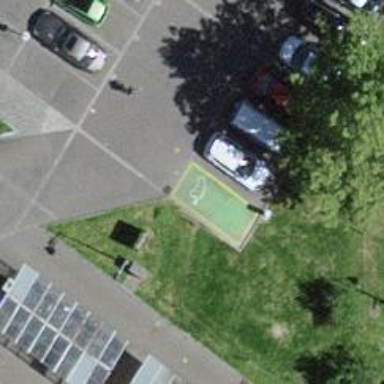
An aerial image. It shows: Charging station.